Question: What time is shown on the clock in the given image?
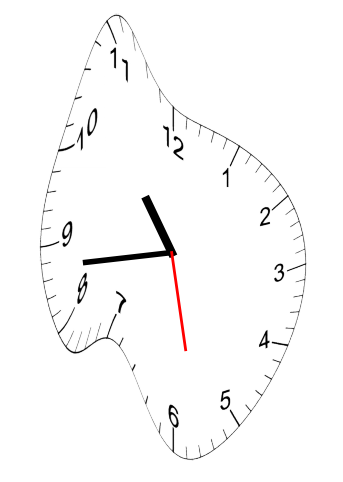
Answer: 10:43:28